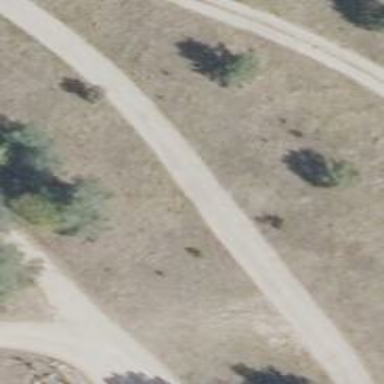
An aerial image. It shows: Track with compacted grade3 surface.